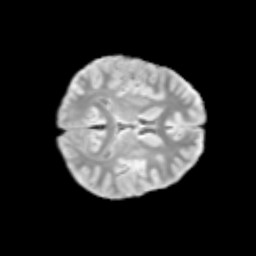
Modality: T2w
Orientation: axial
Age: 11
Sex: male
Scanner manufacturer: siemens
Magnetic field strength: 3 T
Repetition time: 3.8 s
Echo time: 0.07 s